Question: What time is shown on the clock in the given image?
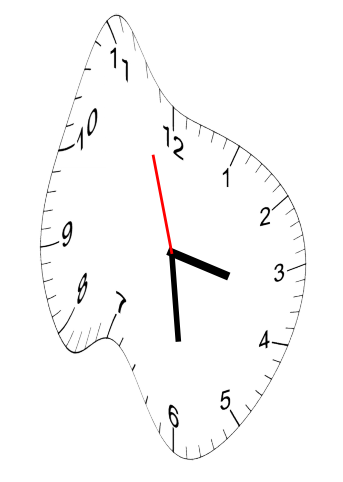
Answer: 03:28:57